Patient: sex M, age 76
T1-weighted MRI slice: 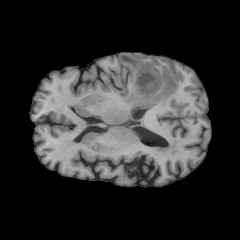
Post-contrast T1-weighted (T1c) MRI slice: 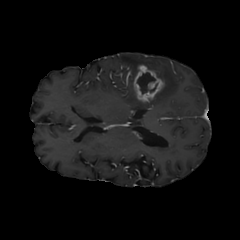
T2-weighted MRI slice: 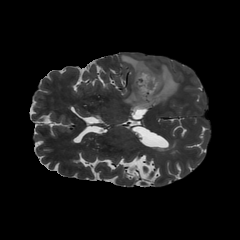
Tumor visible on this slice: yes
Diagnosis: Glioblastoma, IDH-wildtype
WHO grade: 4